Четыре одинаковых металлических шарика расположены в вершинах правильного тетраэдра, как показано на рисунке. На шарик $A$ наносят заряд $20~нКл$, в результате её потенциал становится равным $V$. Повысить потенциал шарика $A$ до значения $V$ можно также, на него и на любой из трёх других шариков нанести заряд $15~нКл$.
Какой одинаковый заряд нужно нанести на три шарика , чтобы потенциал шара $A$ опять был равен $V$? А если заряд наносится на все четыре шарика?
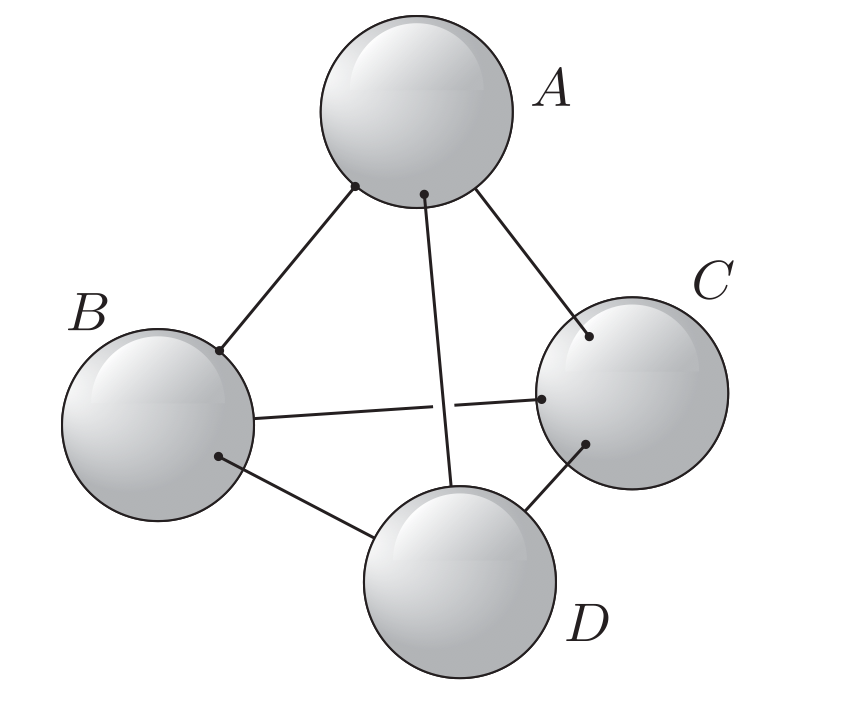
Ответ: $12~нКл$, $10~нКл$
Темы:
T, ★, Электростатика, Потенциал, Электромагнетизм, 200 задач